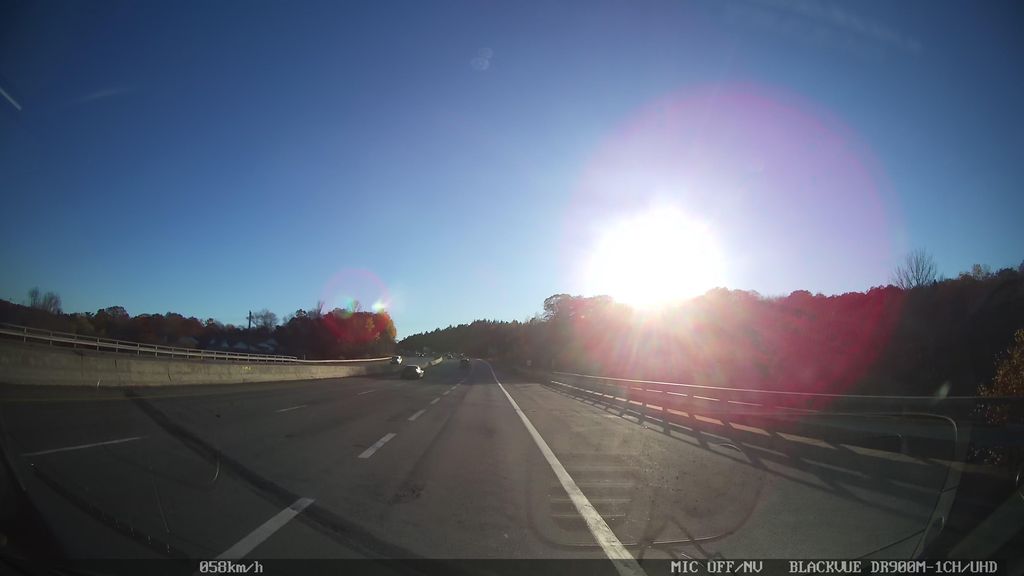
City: halifax